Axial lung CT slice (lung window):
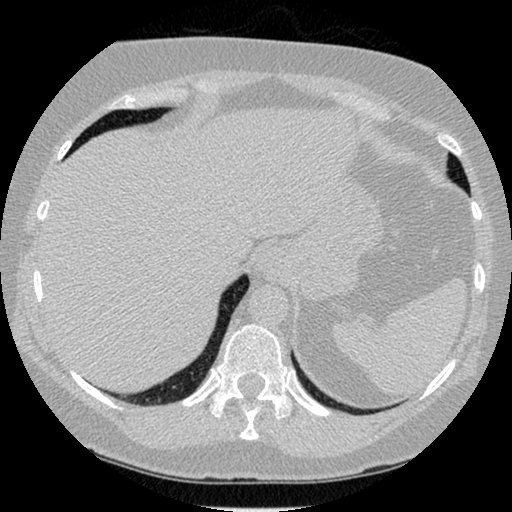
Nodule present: no